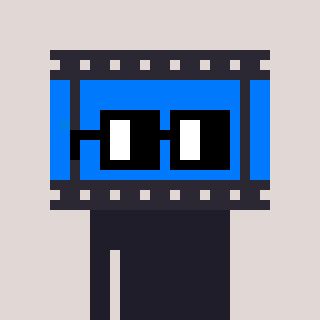
a pixel art character with square black glasses, a film strip-shaped head and a magenta-colored body on a warm background